Current action and preconditions to check: trajectory_clear

Your task: For each precondition in the list above, predict whether it will hold at this action.

Consider the current scene as observed from the mobile robot's camera, and analyze the predicted future states of all dynamic agents (e.g., people, animals, vehicles, or any moving entities) within the NEXT SECOND.

IMPORTANT: Only answer "very likely" if you are absolutely certain—based on strong, clear evidence—that a dynamic agent will violate the precondition in the predicted future state. Do NOT answer "very likely" for unlikely, ambiguous, or low-probability risks.

Ask yourself for each precondition: Is there a high probability, with clear and convincing evidence, that the predicted future states of any dynamic agent will interfere with the predicted future state of the currently executing action within the NEXT SECOND, causing that precondition to fail?

Assess the risk level based on these predictions. Use "likely" or "very likely" if motions create a clear risk of interference.

Use "neutral" or "improbable" if agents are nearby but their predicted paths are clearly diverging or non-conflicting.

Failure Risk Categories: "very improbable", "improbable", "neutral", "likely", "very likely"

Answer Format: Output ONLY the probability_of_failure value from these categories: "very improbable", "improbable", "neutral", "likely", "very likely"

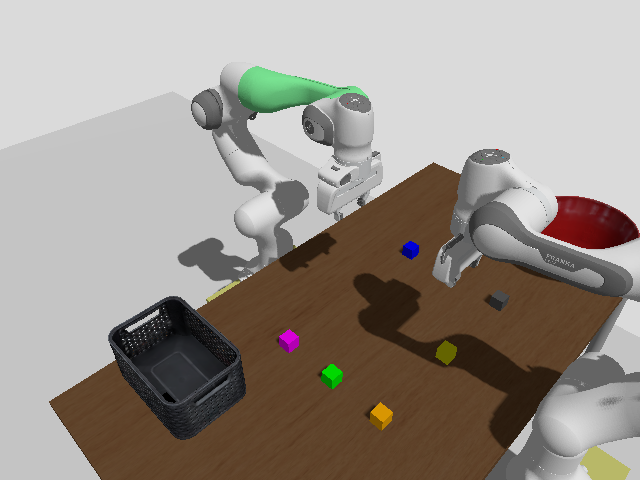

Answer: very improbable